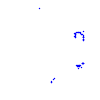
Particle: kaon